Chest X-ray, PA view. Patient: 56 years old, sex M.
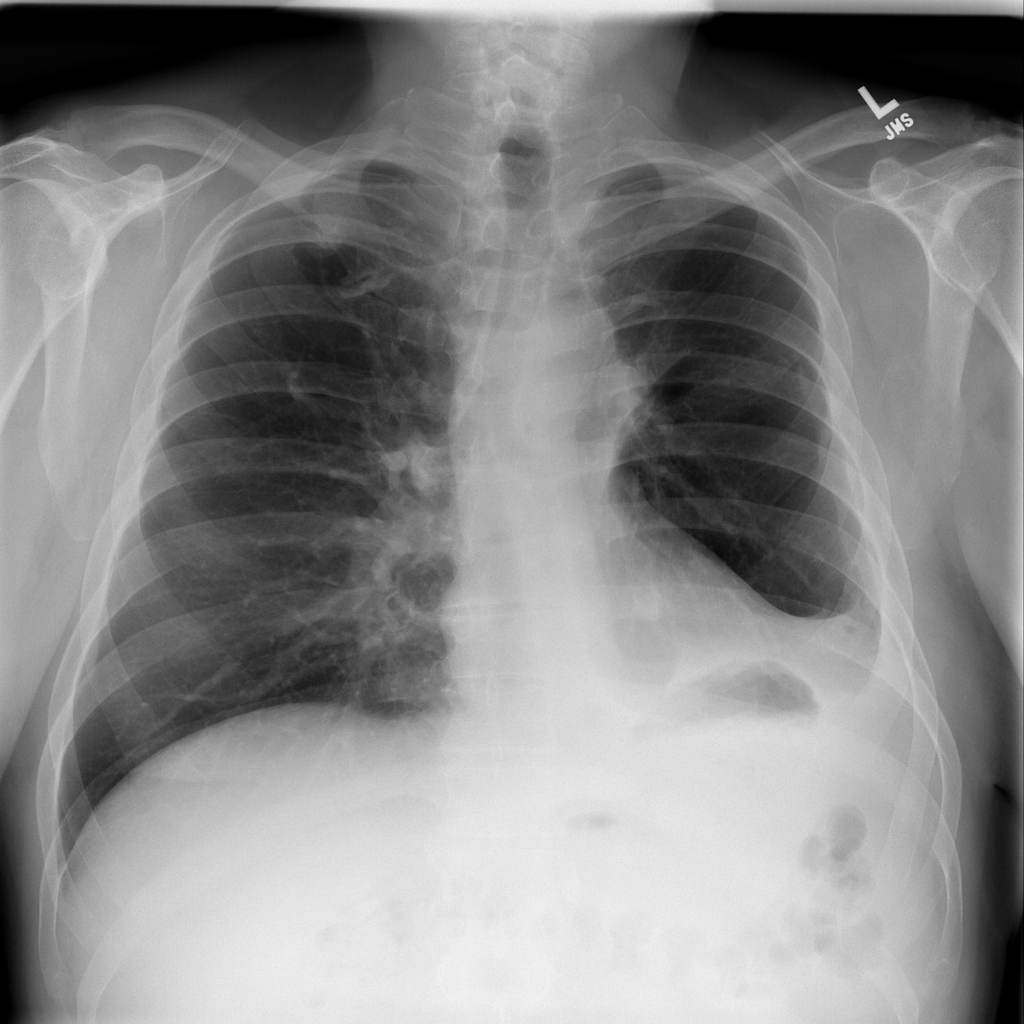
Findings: Pneumothorax